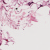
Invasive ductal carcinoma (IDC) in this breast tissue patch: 0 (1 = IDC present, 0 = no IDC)